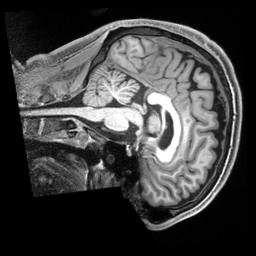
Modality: T1w
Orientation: sagittal
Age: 22
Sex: male
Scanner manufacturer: siemens
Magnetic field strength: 3 T
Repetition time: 2.3 s
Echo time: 0.00229 s